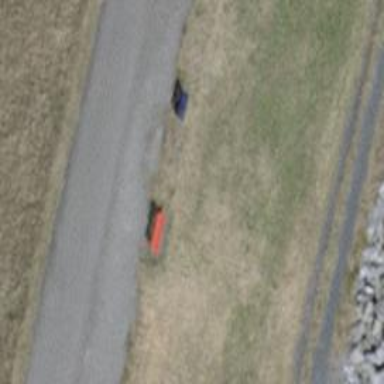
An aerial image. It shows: Red bench.